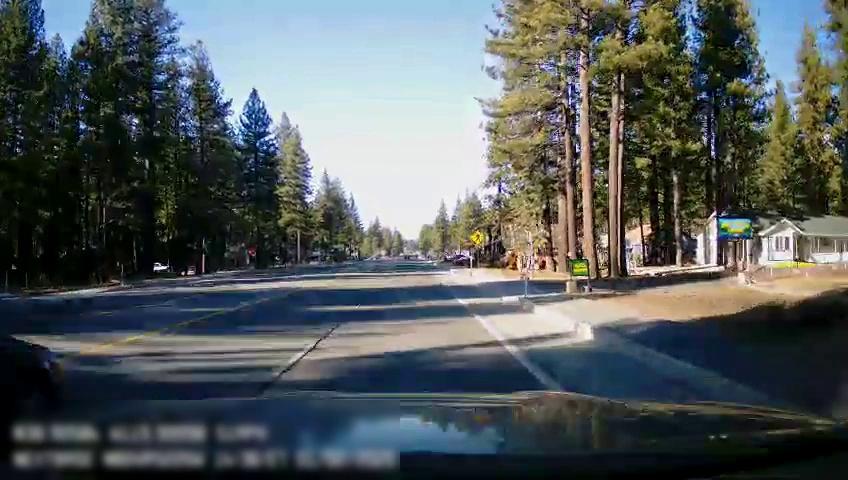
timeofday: Day
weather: Sunny
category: Drivable Space
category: Vehicles | Car
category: Lanes | Opposite Lane
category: Lanes | Current Lane
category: Lanes | Current Lane
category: Lanes | Current Lane
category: Traffic | Signs
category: Traffic | Signs